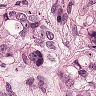
Metastatic tissue present: yes